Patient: sex M, age 65
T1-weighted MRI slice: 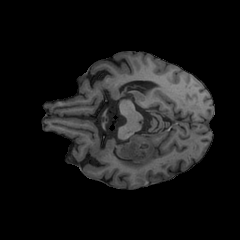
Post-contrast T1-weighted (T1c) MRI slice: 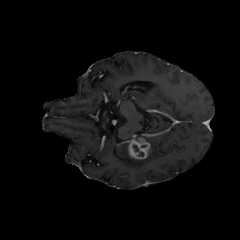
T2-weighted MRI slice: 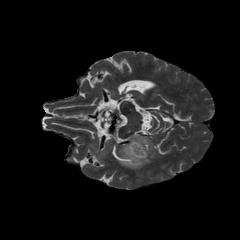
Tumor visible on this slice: yes
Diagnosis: Glioblastoma, IDH-wildtype
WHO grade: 4